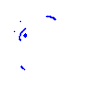
Particle: proton